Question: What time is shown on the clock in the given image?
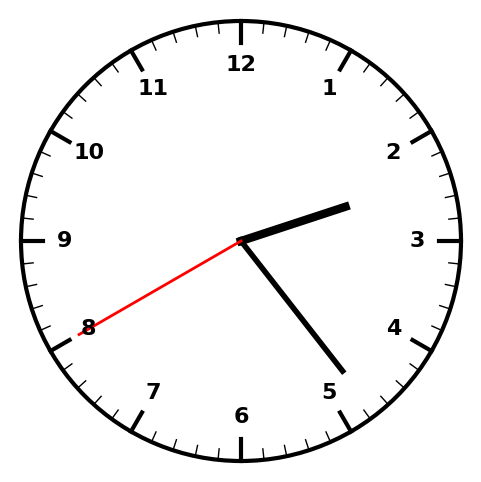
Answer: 02:23:40